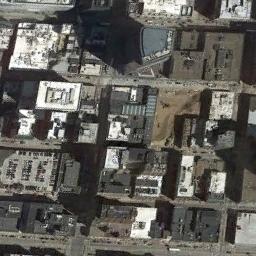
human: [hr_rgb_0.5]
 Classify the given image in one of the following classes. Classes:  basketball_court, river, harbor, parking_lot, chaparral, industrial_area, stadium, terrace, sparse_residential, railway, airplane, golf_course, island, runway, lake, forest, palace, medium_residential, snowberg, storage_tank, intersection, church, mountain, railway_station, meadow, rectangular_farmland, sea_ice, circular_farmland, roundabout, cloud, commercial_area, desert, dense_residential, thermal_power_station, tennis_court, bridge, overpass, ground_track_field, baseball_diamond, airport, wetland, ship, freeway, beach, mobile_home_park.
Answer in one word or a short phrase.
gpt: commercial_area